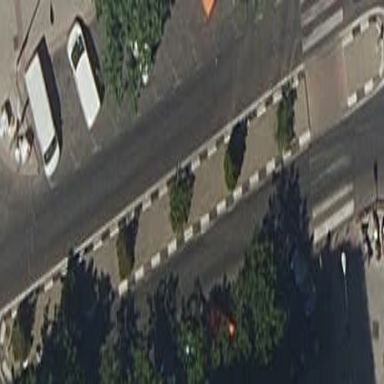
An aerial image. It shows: Kerb serving as barrier.